Question: I use UITextView to hold some infomation, and I have edited the text in the .xib file. The line will be changed when the current line has no space. The problem is that I don't not how to change line when I want to. Look at the pic below:

I have try to use "
" or "\n", but it is displayed as text. I want to know how can I change line in the .xib file?
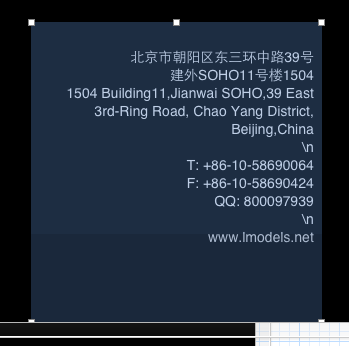
Answer: this should work...
'''
textView.text=@"Ankit
Srivastava";
'''
this should give you both the words in different rows...